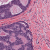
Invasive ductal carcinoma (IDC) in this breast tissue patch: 0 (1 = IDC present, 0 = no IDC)